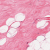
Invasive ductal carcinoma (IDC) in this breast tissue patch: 0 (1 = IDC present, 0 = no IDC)